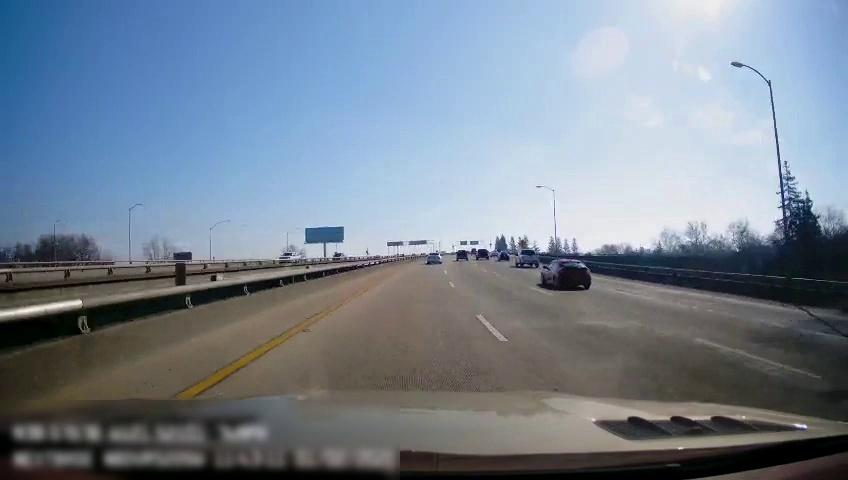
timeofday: Day
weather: Sunny
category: Drivable Space
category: Vehicles | Truck
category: Vehicles | Truck
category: Drivable Space
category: Vehicles | Car
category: Vehicles | Car
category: Vehicles | Truck
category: Vehicles | Truck
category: Vehicles | Truck
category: Vehicles | Car
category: Lanes | Current Lane
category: Lanes | Current Lane
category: Lanes | Current Lane
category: Lanes | Alternate Lane
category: Traffic | Signs
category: Traffic | Signs
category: Traffic | Signs